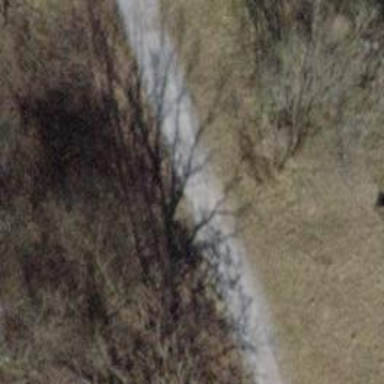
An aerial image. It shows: Brown bench in the vicinity.